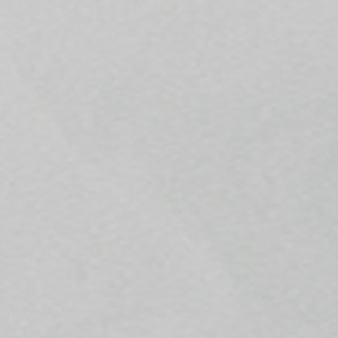
Label: other